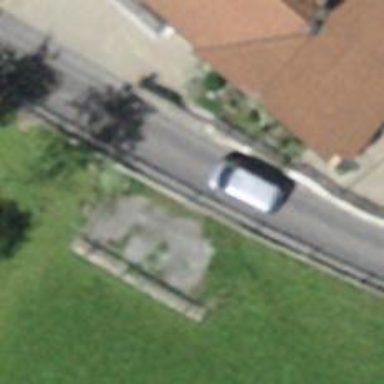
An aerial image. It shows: Street-side parking area.